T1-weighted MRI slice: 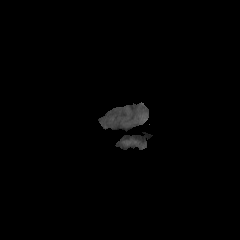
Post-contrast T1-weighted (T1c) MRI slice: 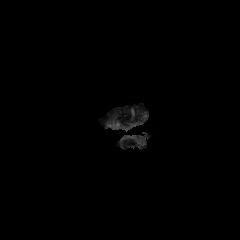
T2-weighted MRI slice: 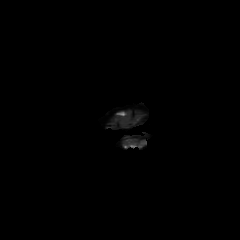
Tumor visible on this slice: no